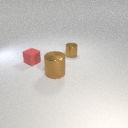
small red rubber cube to the left of large brown metal cylinder